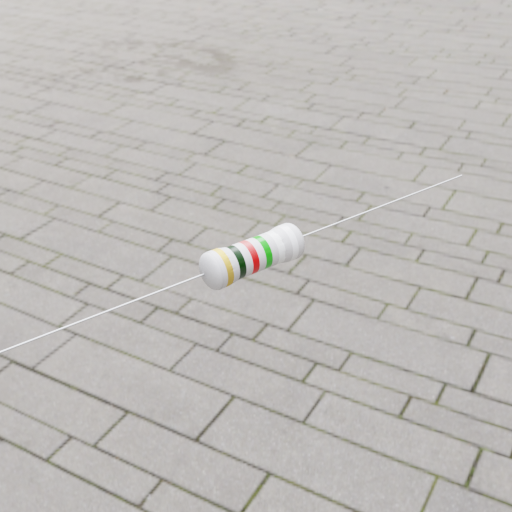
Resistor colour bands (in order): gold, black, red, green, white, white